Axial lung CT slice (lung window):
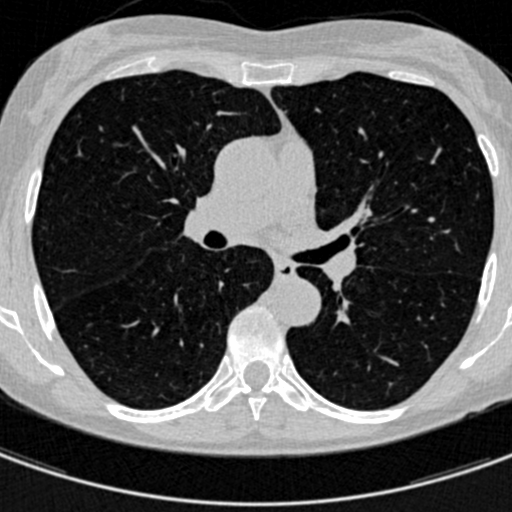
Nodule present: no